Question: Using bootstrap 3, this is the code:
'''
<div class="form-group">
<div class="input-group merged">
<span class="input-group-addon"><i class="fa fa-arrow-circle-right fa-fw"></i></span>
<input class="form-control" placeholder="Text to appear before..">
</div>
</div>
<div class="form-group">
<div class="input-group merged">
<input class="form-control" placeholder="Text to appear after..">
<span class="input-group-addon"><i class="fa fa-arrow-circle-left fa-fw"></i></span>
</div>
</div>
'''
(adding css code at Sean's request):
'''
.merged .input-group-addon {
border-right: 0px;
background-color: #FFFFFF;
}
.merged input {
border-left: 0px;
background-color: #FFFFFF;
}
'''
And this is how it looks:

Note that the left and right borders of the second input box are missing. Also, there's a vertical divider between the icon and the textbox, which isn't there in the upper box.
Any ideas?
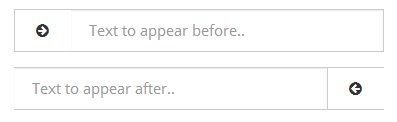
Answer: '''
.input-group-addon {
background-color: #fff;
}
.merged input:first-child {
border-right: 0px;
}
.merged .input-group-addon + input {
border-left: 0px;
}
'''
<URL>
So what we are doing here is saying the following:
If the input is the first child element of '.merged', remove the right border.
If the input is a sibling of '.input-group-addon' and comes right after it, remove the left border.